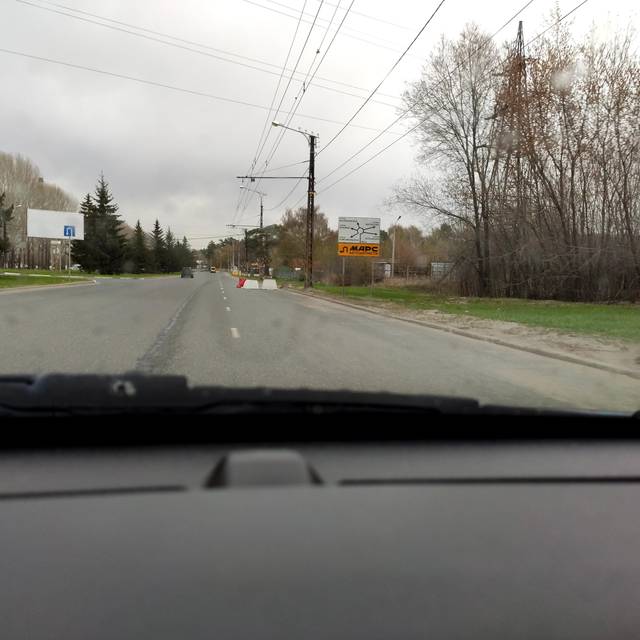
Region: Russia
Coordinates: 53.508, 49.453